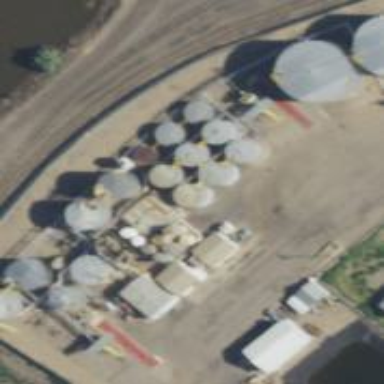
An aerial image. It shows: Storage tank with man-made structure.